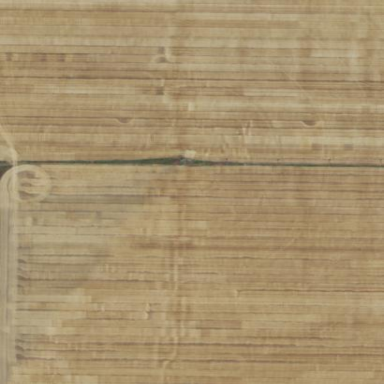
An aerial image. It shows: Farmland with pivot irrigation system.